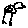
Label: bird